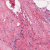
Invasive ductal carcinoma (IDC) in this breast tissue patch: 0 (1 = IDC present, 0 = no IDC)